Question: I have a bunch of label text in a form.
I've manage to get 1 data from another form to this form.
But now I need to extract data from a table based on the data from the other form..
For a better understanding, see the picture below
The 'cName' value is from another form and when I run the program, it will change to a company name (this is ok)
A picture :
This is my code for this form :
'''
public partial class UserFullDetail : Form
{
public UserFullDetail(string detail)
{
InitializeComponent();
lblcName.Text = detail;
}
private void UserFullDetail_Load(object sender, EventArgs e)
{
SqlConnection SCScon = new SqlConnection();
SCScon.ConnectionString = "Data Source=PEWPEWDIEPIE\SQLEXPRESS;Initial Catalog=master;Integrated Security=True";
SqlDataAdapter daS = new SqlDataAdapter("SELECT cDetails, cDetails2 , mainCate , PhoneNumber, PersonCharge FROM ComDet where cName='" + lblcName.Text + "'", SCScon);
SCScon.Open();
DataTable dts3 = new DataTable();
daS.Fill(dts3);
}
}
'''
What I want to do is to change the 'cDetails' and the other things, based on the 'cName'.
In my coding I have setup a datatable and dataset, but I don't know how to extract it so that the label can use the data inside.
help please.
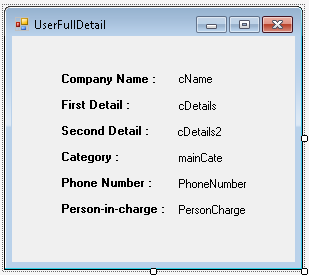
Answer: I would suggest
- 'using () { ... }''SqlConnection'-
So change your code to be:
'''
private void UserFullDetail_Load(object sender, EventArgs e)
{
string connectionString = "Data Source=PEWPEWDIEPIE\SQLEXPRESS;Initial Catalog=master;Integrated Security=True";
DataTable dts3 = new DataTable();
using (SqlConnection SCScon = new SqlConnection(connectionString))
{
string query = "SELECT cDetails, cDetails2, mainCate, PhoneNumber, PersonCharge FROM dbo.ComDet WHERE cName = @CName";
SqlDataAdapter daS = new SqlDataAdapter(query, SCScon);
daS.SelectCommand.Parameters.Add("@CName", SqlDbType.VarChar, 100).Value = lblcName.Text;
SCScon.Open();
daS.Fill(dts3);
SCScon.Close();
}
// get the first (and hopefully only) row from your DataTable
DataRow firstRow = dts3.Rows[0];
// fill the values to your labels
lblFirstDetail.Text = firstRow["cDetails"].ToString();
lblSecondDetail.Text = firstRow["cDetails2"].ToString();
lblCategory.Text = firstRow["mainCate"].ToString();
lblPhoneNumber.Text = firstRow["PhoneNumber"].ToString();
lblPersonInCharge.Text = firstRow["PersonCharge"].ToString();
}
'''
Of course, for your "real world" app, you'd have to add some checking and error handling (e.g. make sure the value in 'firstRow["mainCate"]' isn't returning 'NULL' - because in that case, calling '.ToString()' on it will cause an exception), but that's the basic mechanism of how your code should look like.
And also, from an architecture point of view - I would strongly recommend to put all your database access code into a separate assembly that handles all of this work - don't put all this code into all your code-behind classes!